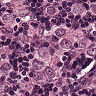
Metastatic tissue present: yes